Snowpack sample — Snodgrass Mountain, Crested Butte, Colorado (2/4/25, 12:06 PM MST)
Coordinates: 38.923, -106.968
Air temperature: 35 °F
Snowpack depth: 80 cm
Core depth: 40 cm
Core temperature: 32 °F
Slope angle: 14°, slope face: 78°
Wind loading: low
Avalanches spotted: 0
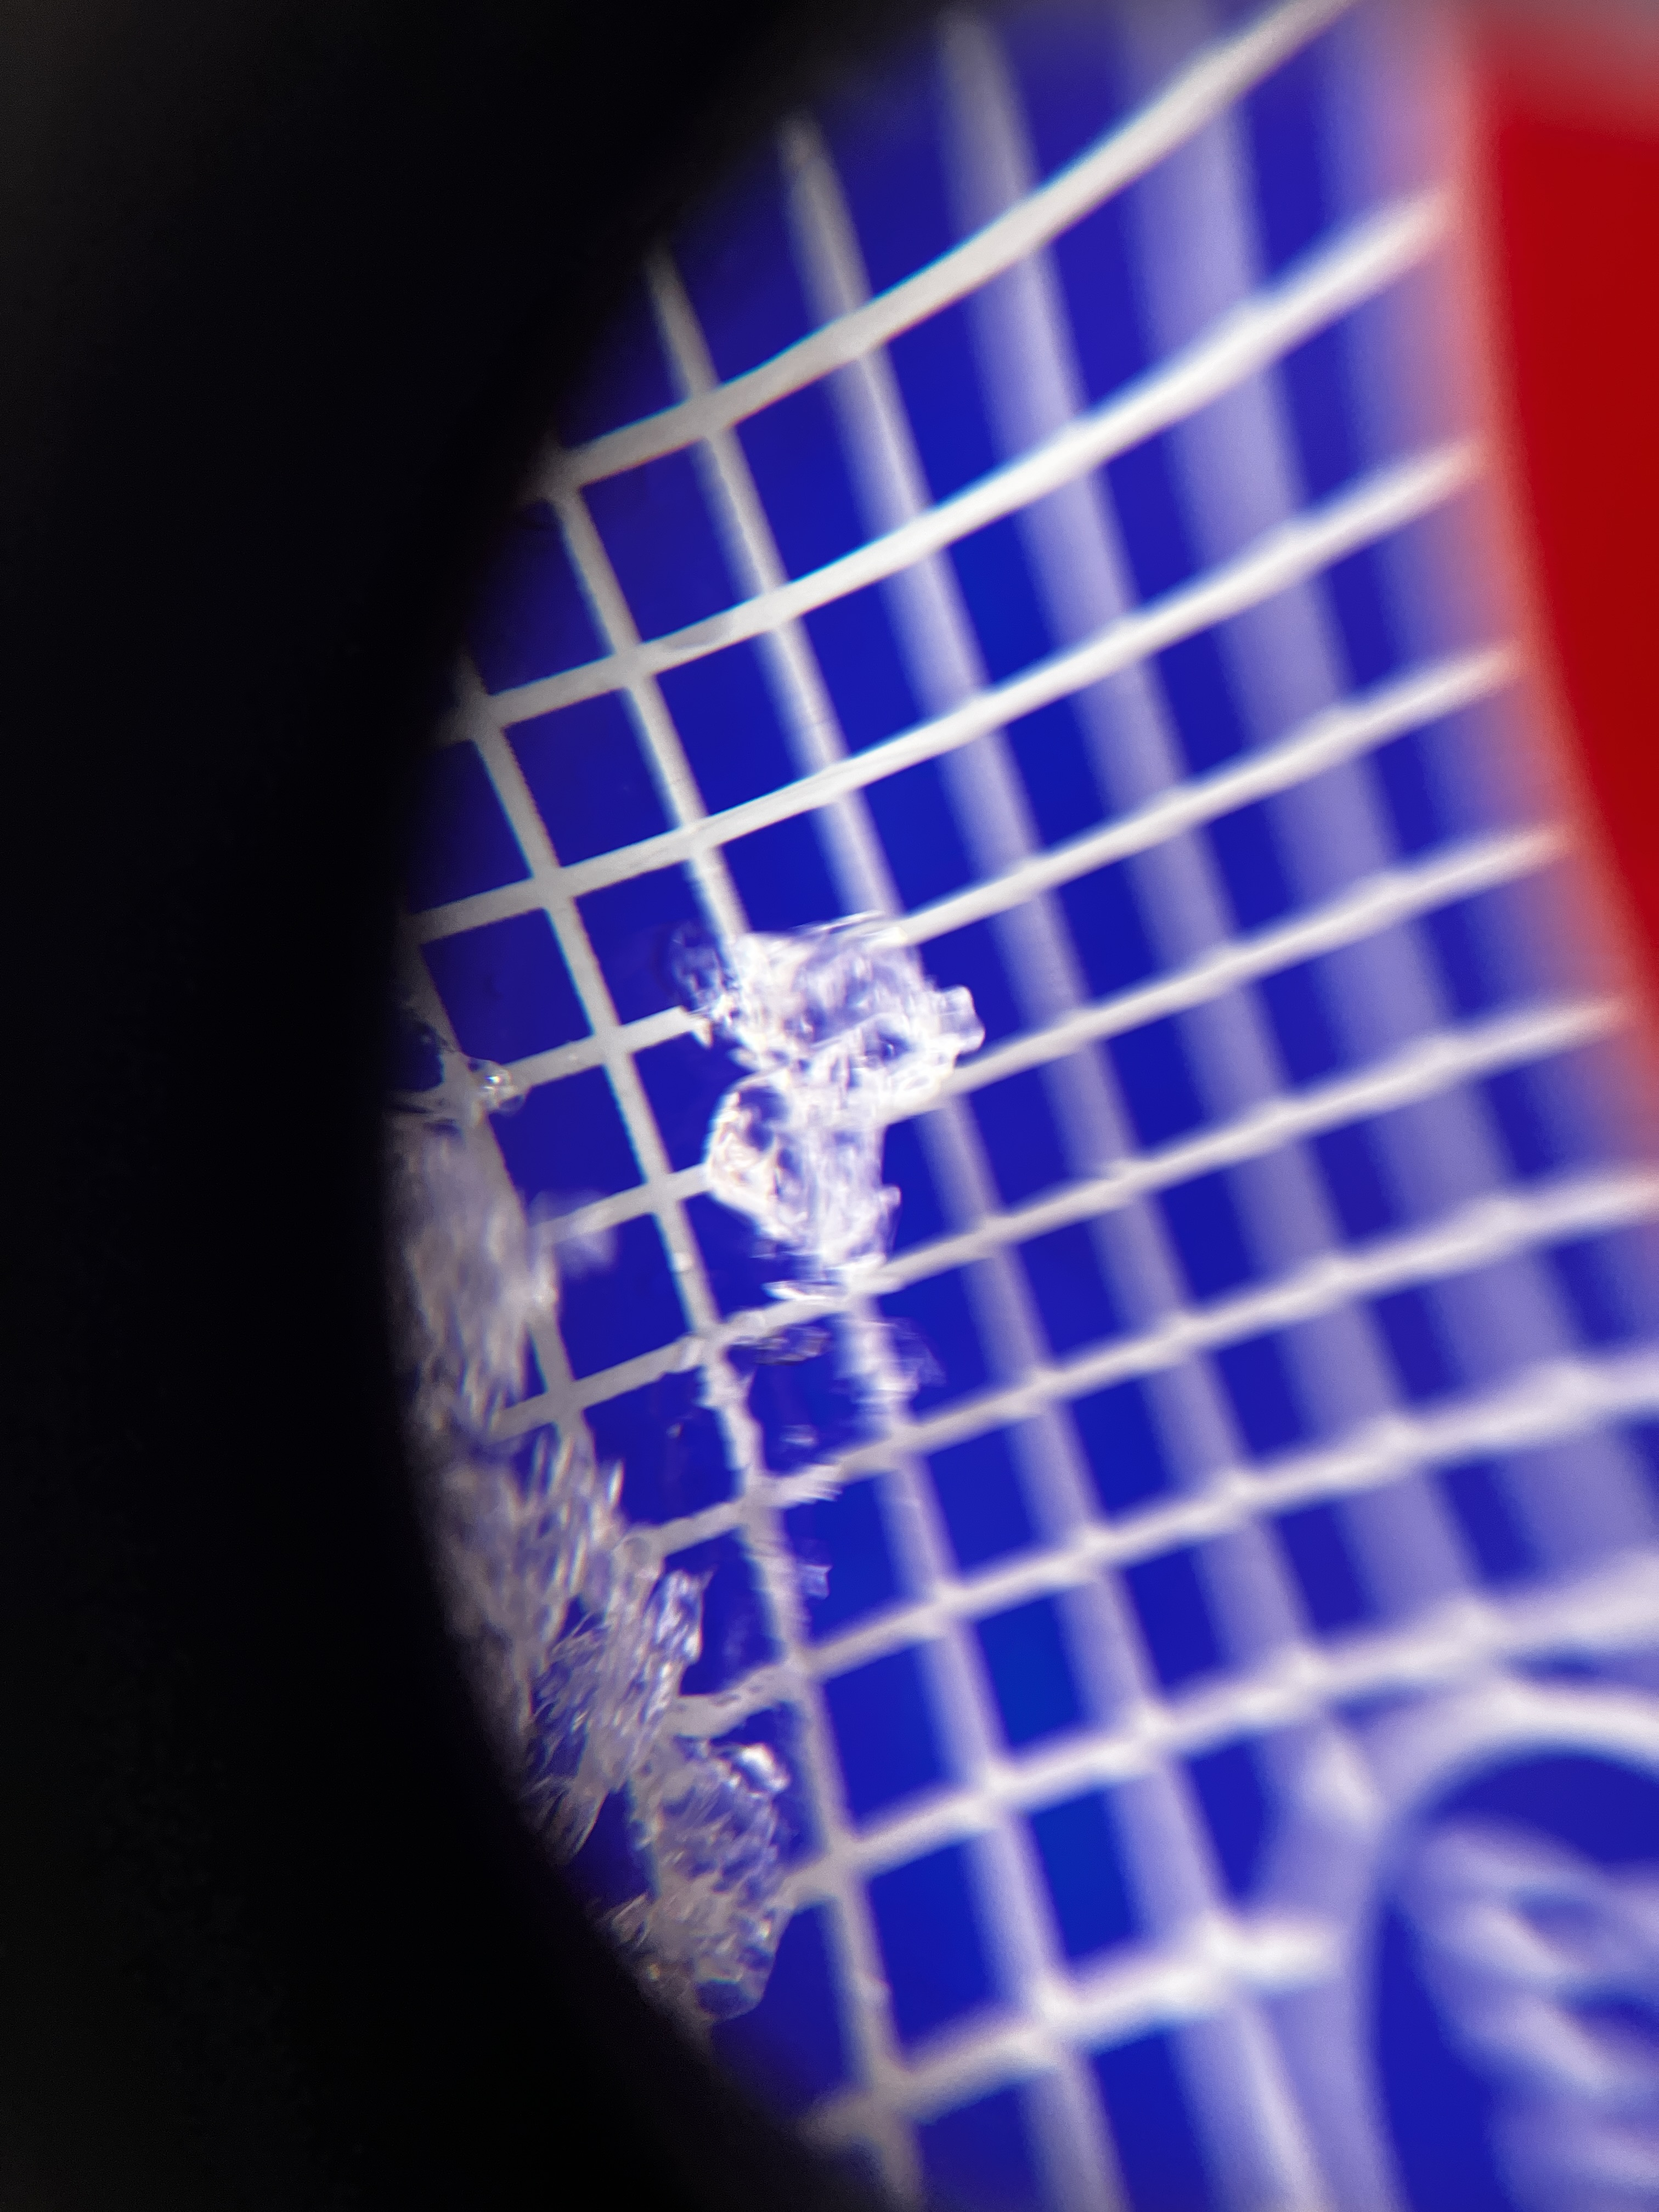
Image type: magnified_profile
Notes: No avalanches nearby, unusually warm weather for the last month reported by residents, Collected 25 yards from treeline